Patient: sex F, age 36
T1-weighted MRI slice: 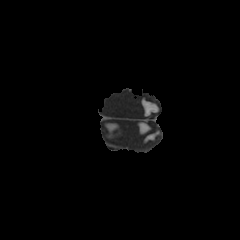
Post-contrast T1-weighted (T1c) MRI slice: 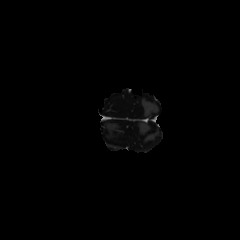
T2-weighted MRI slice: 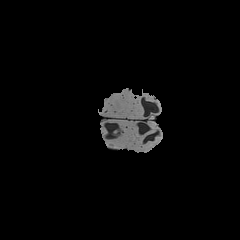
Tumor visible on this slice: no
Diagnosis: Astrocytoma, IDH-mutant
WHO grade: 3